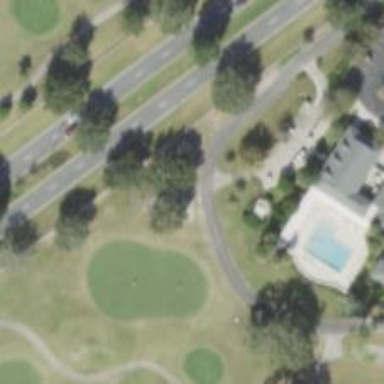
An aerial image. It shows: Path designated for golf carts.